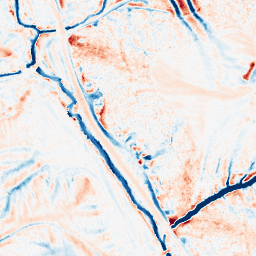
Category: edge_preserving
Decomposition family: median
Decomposition parameters: size: 15
Upsampling method: cubic_catmull_rom
Upsampling parameters: scale: 2
Upsampling scale: 2